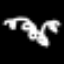
Label: squiggle